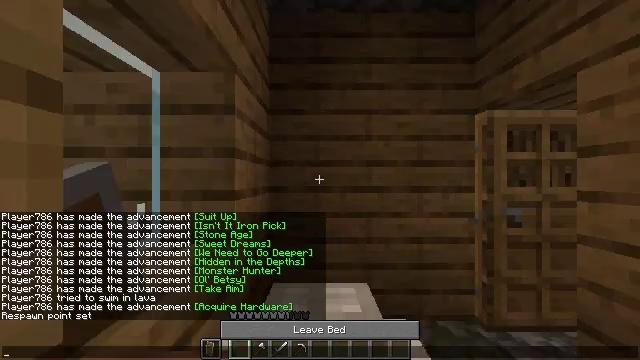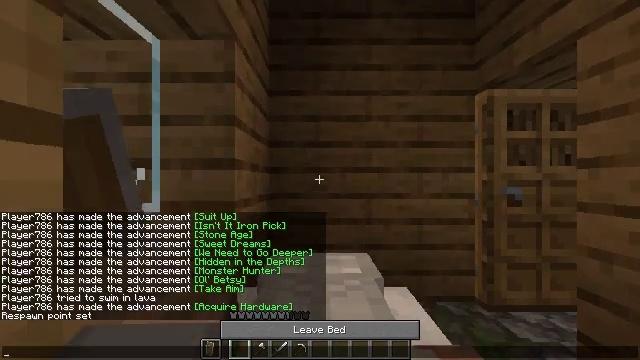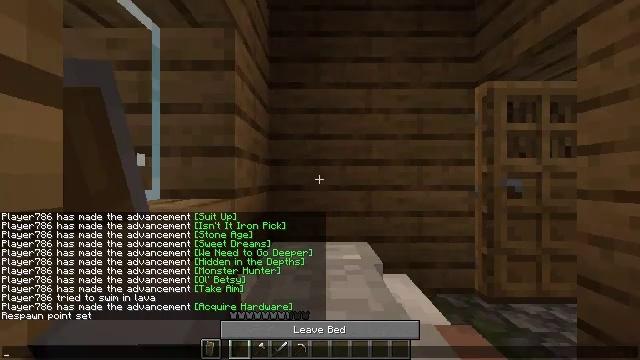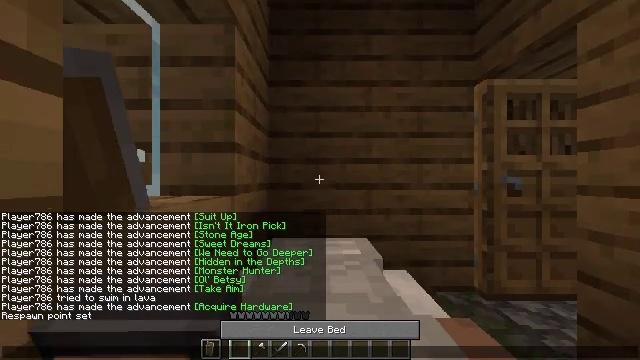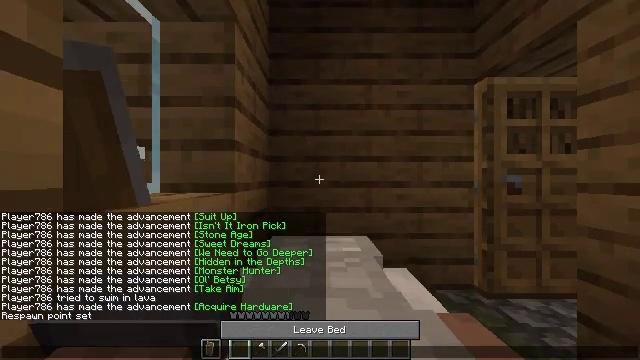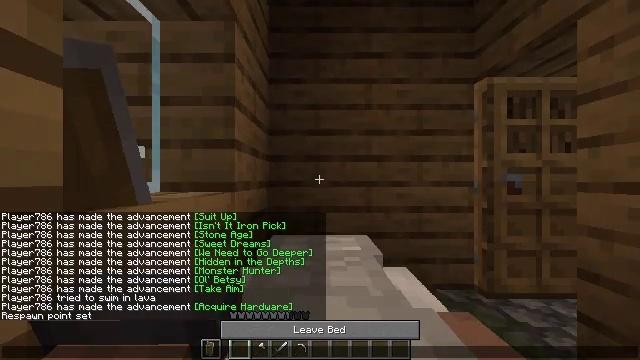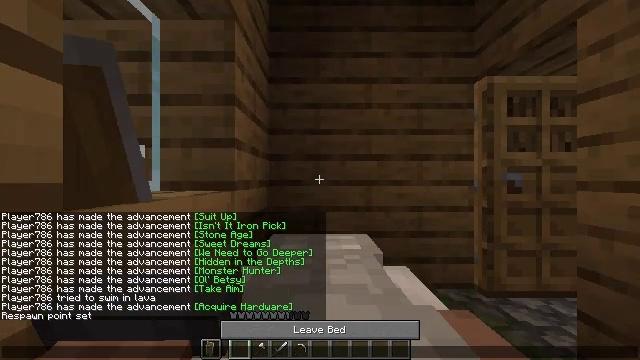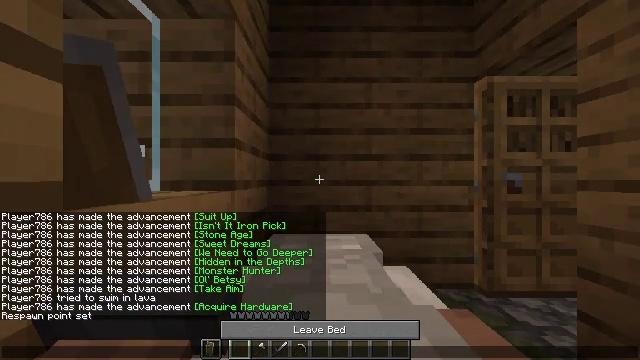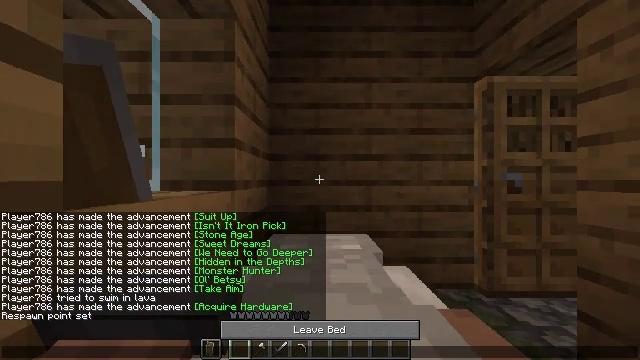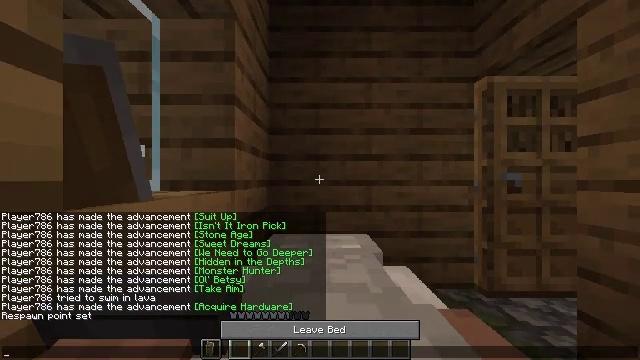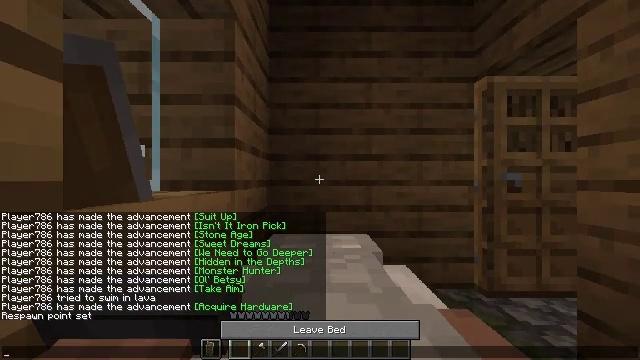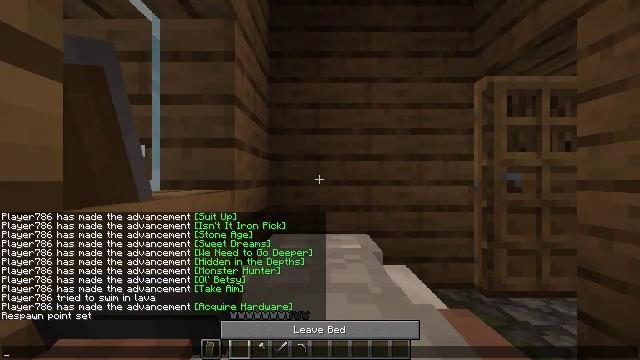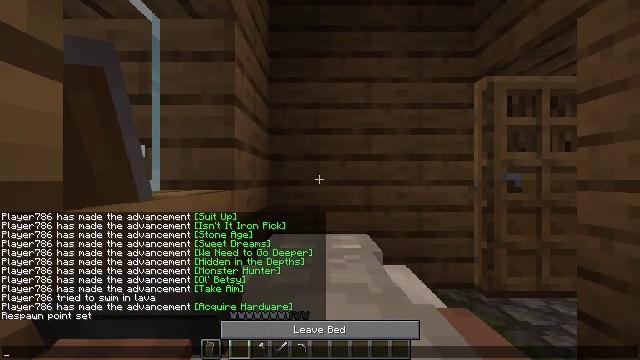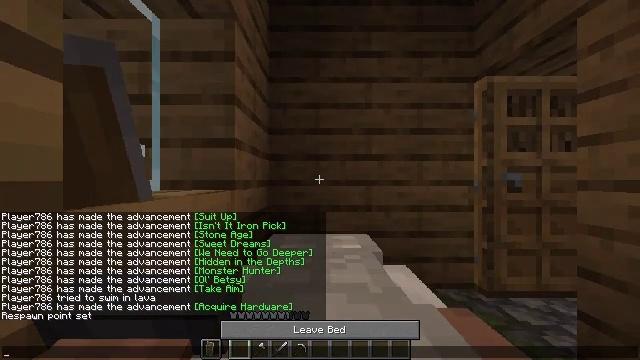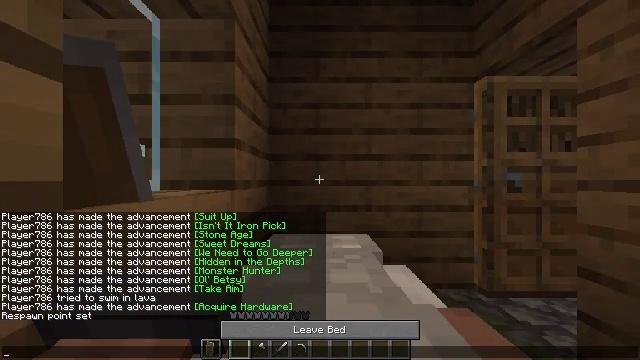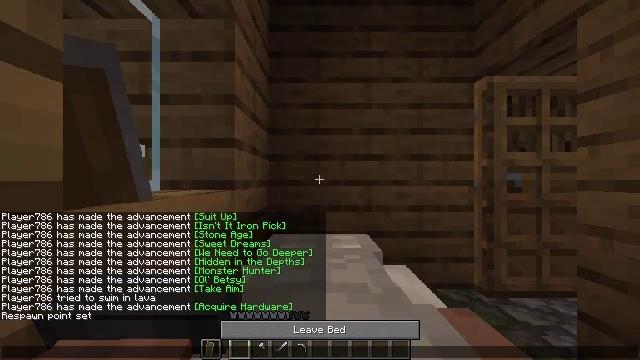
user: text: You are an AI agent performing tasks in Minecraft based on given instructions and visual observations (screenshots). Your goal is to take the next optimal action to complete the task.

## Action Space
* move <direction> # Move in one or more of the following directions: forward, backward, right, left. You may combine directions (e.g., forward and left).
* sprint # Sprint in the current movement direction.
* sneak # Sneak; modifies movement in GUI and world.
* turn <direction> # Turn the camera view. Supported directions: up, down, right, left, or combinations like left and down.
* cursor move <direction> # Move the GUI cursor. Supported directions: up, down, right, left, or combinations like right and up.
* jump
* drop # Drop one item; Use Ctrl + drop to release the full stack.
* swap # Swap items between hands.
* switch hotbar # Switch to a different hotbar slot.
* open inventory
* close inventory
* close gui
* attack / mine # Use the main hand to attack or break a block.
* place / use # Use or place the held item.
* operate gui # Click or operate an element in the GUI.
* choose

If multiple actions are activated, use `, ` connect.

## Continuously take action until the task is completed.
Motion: motion action
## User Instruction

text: craft item air
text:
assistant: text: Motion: no_op
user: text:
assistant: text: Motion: no_op
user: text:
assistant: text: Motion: no_op
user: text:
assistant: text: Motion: no_op
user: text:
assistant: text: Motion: no_op
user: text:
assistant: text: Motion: no_op
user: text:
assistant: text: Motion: no_op
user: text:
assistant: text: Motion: no_op
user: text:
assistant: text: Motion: no_op
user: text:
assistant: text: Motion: no_op
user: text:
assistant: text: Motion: no_op
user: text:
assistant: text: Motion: no_op
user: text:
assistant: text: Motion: no_op
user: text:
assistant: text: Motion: no_op
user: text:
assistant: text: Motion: no_op
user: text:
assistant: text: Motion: no_op
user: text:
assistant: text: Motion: no_op
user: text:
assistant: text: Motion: no_op
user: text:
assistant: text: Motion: no_op
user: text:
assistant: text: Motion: no_op
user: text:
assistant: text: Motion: no_op
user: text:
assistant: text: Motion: no_op
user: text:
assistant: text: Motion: no_op
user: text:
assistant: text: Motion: no_op
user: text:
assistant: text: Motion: no_op
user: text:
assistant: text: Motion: no_op
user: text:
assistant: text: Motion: no_op
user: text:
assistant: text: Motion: no_op
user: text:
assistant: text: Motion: no_op
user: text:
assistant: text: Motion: no_op